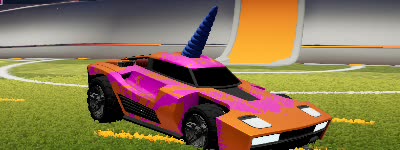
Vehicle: breakout